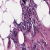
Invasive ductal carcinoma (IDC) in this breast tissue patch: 1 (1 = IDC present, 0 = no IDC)